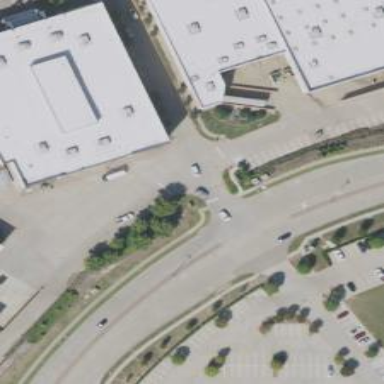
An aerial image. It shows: Tertiary road with separate sidewalk.